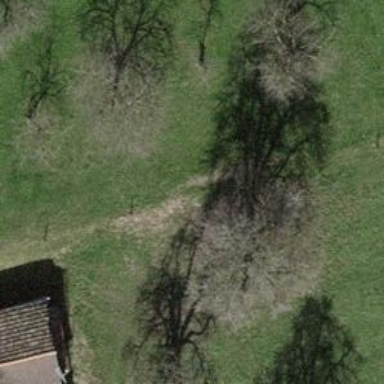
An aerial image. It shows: Single tag "natural: tree."